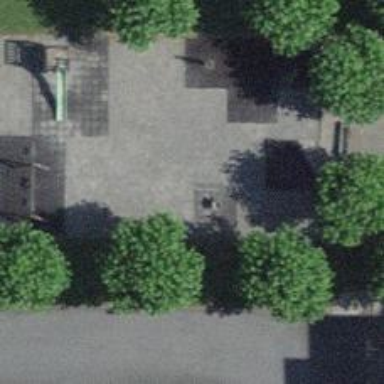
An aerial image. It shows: Playground area for leisure land.